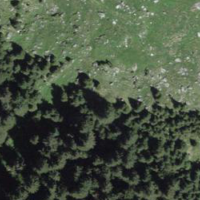
EUNIS habitat code: 26
Species observed at this site:
Arnica montana